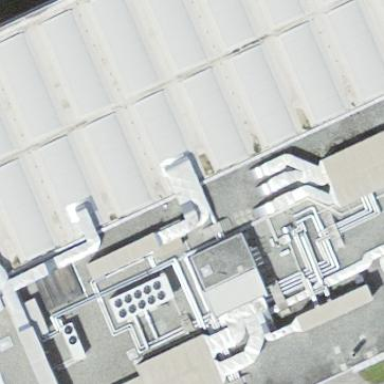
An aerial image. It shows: Industrial building.